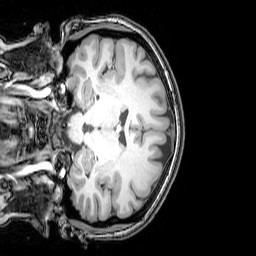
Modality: T1w
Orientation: coronal
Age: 25
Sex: female
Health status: healthy
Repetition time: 0.081 s
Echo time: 0.037 s